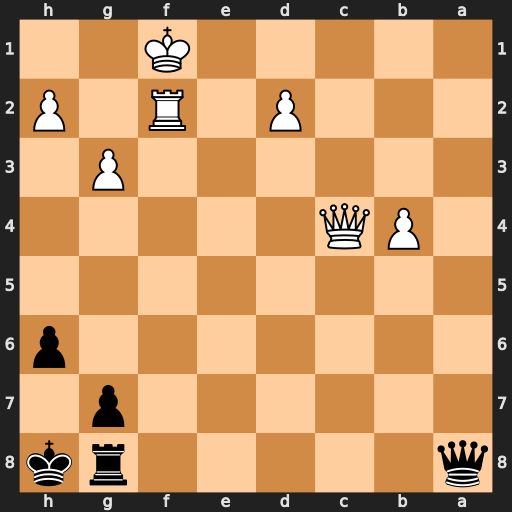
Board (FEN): q5rk/6p1/7p/8/1PQ5/6P1/3P1R1P/5K2
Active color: b
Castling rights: -
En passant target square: -
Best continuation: Rc8 Qd4 Qh1+ Ke2 Re8+